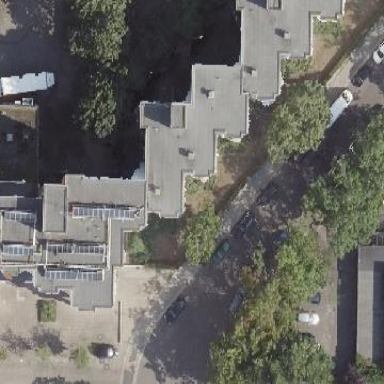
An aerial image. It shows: Building with apartments and flat roof.